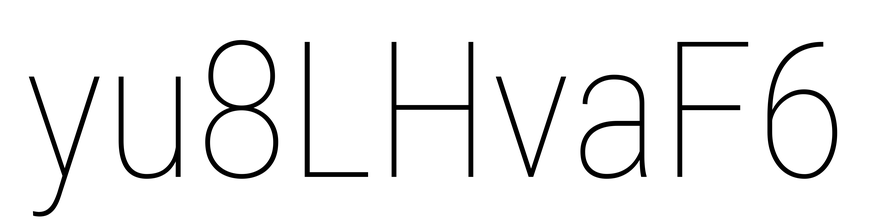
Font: Roboto_Condensed_Thin